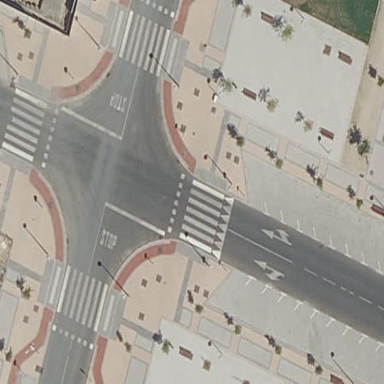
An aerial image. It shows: Paved pedestrian road.